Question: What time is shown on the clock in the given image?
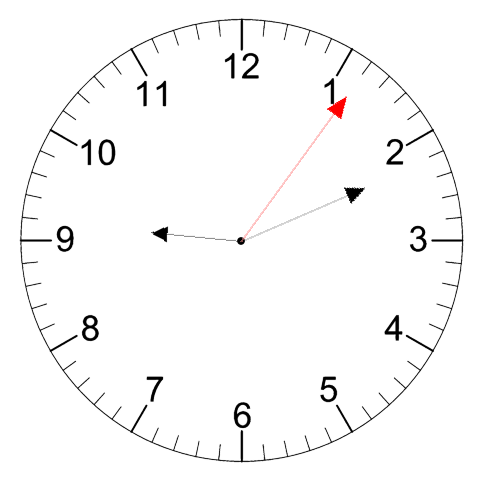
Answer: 09:11:06